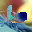
Label: 6